Question: I am trying to develop a gadget that will ultimately incorporate ChartJS, but I am having issues with the default gadget, as it does not load.
The code I am putting into the attlassian-plugin.xml is the following:
'''
<atlassian-plugin key="${project.groupId}.${project.artifactId}" name="${project.name}" plugins-version="2">
<plugin-info>
<description>${project.description}</description>
<version>${project.version}</version>
<vendor name="${project.organization.name}" url="${project.organization.url}" />
<param name="plugin-icon">images/pluginIcon.png</param>
<param name="plugin-logo">images/pluginLogo.png</param>
</plugin-info>
<!-- add our i18n resource -->
<resource type="i18n" name="i18n" location="report"/>
<!-- add our web resources -->
<web-resource key="report-resources" name="report Web Resources">
<dependency>com.atlassian.auiplugin:ajs</dependency>
<resource type="download" name="report.css" location="/css/report.css"/>
<resource type="download" name="report.js" location="/js/report.js"/>
<resource type="download" name="images/" location="/images"/>
<context>report</context>
</web-resource>
<!-- publish our component -->
<component key="myPluginComponent" class="com.wfs.report.MyPluginComponentImpl" public="true">
<interface>com.wfs.report.MyPluginComponent</interface>
</component>
<!-- import from the product container -->
<component-import key="applicationProperties" interface="com.atlassian.sal.api.ApplicationProperties" />
<webwork1 key="demoaction" name="JTricks Demo Action" class="java.lang.Object">
<actions>
<action name="com.wfs.report.DemoAction" alias="DemoAction">
<view name="input">/templates/input.vm</view>
<view name="success">/templates/joy.vm</view>
<view name="error">/templates/tears.vm</view>
</action>
</actions>
</webwork1>
<atlassian-plugin name="Hello World" key="example.plugin.helloworld" plugins-version="2">
<plugin-info>
<description>A basic gadget module</description>
<vendor name="Atlassian Software Systems" url="http://www.atlassian.com"/>
<version>1.0</version>
</plugin-info>
<gadget key="unique-gadget-key" location="gadget.xml"/>
</atlassian-plugin>
</atlassian-plugin>
'''
and my gadget.xml which i put in the resources directory is:
'''
<?xml version="1.0" encoding="UTF-8" ?>
<Module>
<ModulePrefs title="JIRA Issues" author_email="adent@example.com" directory_title="JIRA Issues"
screenshot="images/screenshot.png"
thumbnail="images/thumbnail.png">
<Optional feature="dynamic-height" />
</ModulePrefs>
<Content type="html">
<![CDATA[
Hello, world!
]]>
</Content>
</Module>
</xml>
'''
which I copied from <URL>
yet I still get

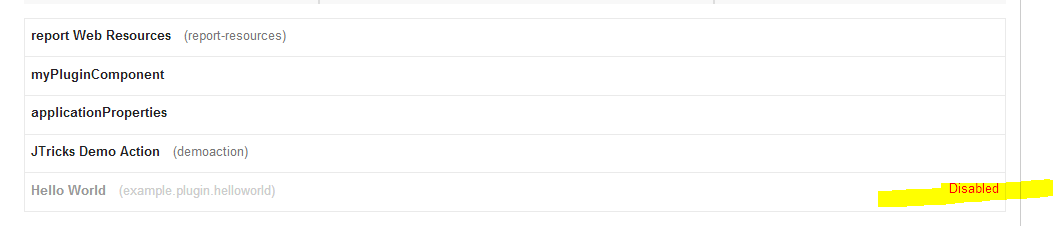
Answer: It looks like you have one plugin descriptor nested inside another plugin descriptor. (I'm surprised that it actually passed validation!)
Change this:
'''
<atlassian-plugin name="Hello World" key="example.plugin.helloworld" plugins-version="2">
<plugin-info>
<description>A basic gadget module</description>
<vendor name="Atlassian Software Systems" url="http://www.atlassian.com"/>
<version>1.0</version>
</plugin-info>
<gadget key="unique-gadget-key" location="gadget.xml"/>
</atlassian-plugin>
'''
to just this:
'''
<gadget key="unique-gadget-key" location="gadget.xml"/>
'''